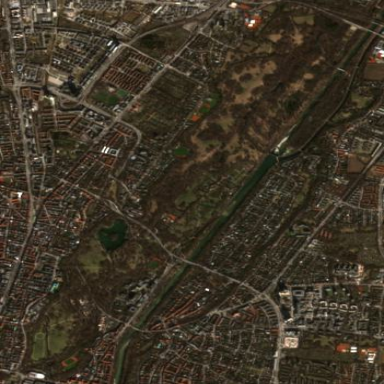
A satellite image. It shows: Park.